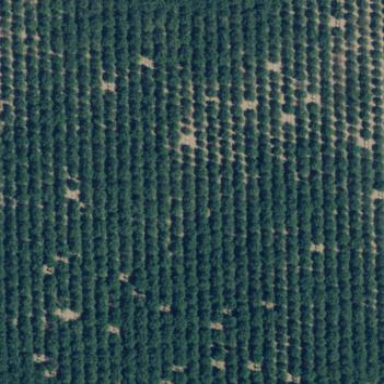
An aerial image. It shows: Almond orchard with rows of almond trees.